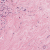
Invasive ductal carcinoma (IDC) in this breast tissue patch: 0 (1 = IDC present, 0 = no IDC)